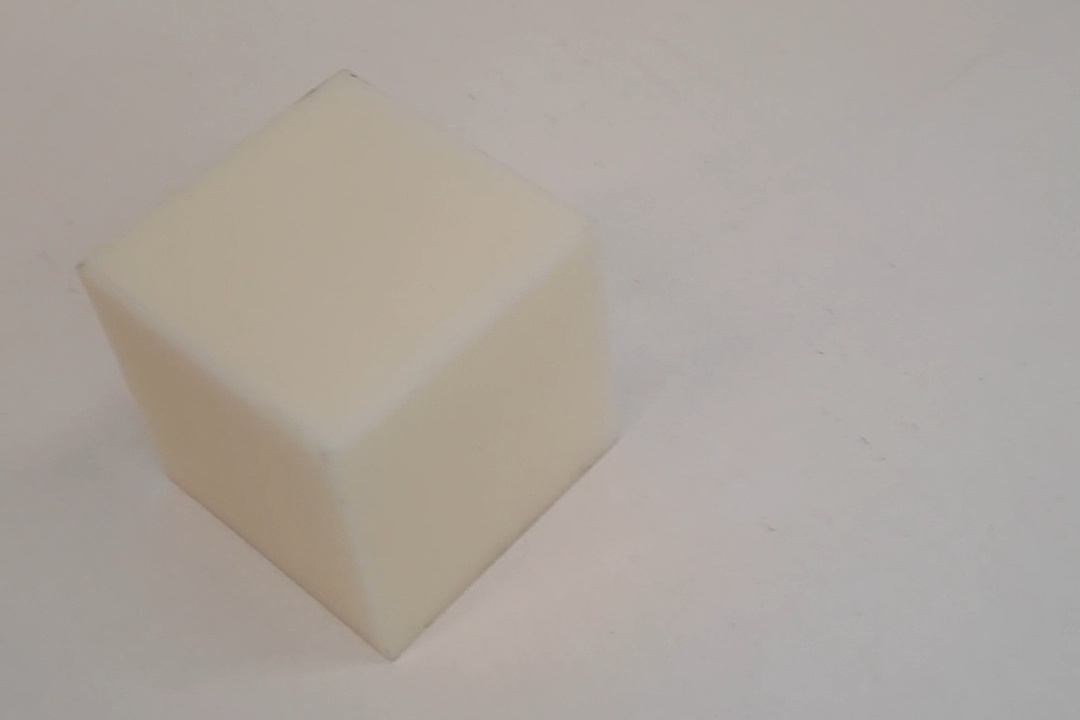
Label: Cuboid